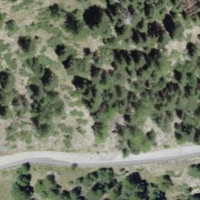
EUNIS habitat code: 26
Species observed at this site:
Satyrus ferula
Hipparchia fagi